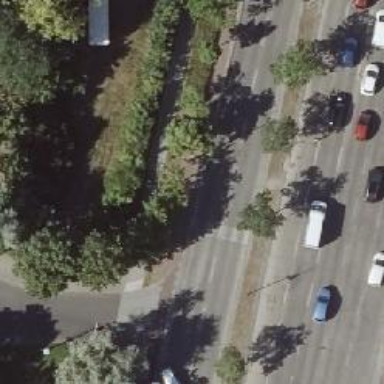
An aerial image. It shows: Avenue lined with broadleaved deciduous trees.